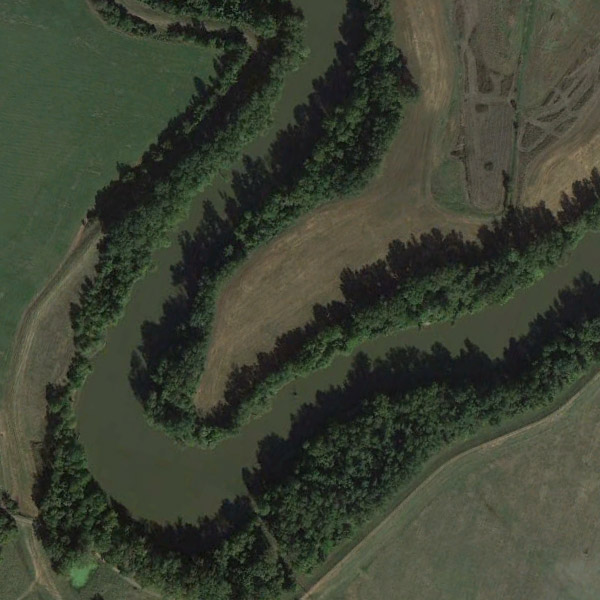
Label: River